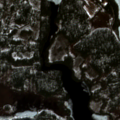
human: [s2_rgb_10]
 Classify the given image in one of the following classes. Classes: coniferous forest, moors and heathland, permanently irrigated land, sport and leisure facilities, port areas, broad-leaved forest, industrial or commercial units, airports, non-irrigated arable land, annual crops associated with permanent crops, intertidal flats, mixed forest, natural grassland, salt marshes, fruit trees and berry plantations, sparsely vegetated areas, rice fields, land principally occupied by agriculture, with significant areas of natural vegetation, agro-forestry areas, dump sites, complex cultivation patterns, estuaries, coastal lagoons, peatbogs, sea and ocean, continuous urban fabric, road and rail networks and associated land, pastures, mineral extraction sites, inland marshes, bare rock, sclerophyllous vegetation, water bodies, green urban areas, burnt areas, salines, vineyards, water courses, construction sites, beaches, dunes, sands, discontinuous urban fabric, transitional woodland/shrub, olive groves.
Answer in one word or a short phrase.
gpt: coniferous forest, transitional woodland/shrub, peatbogs, water bodies